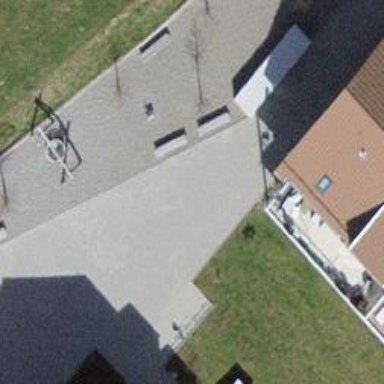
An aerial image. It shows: Path made of paving stones.